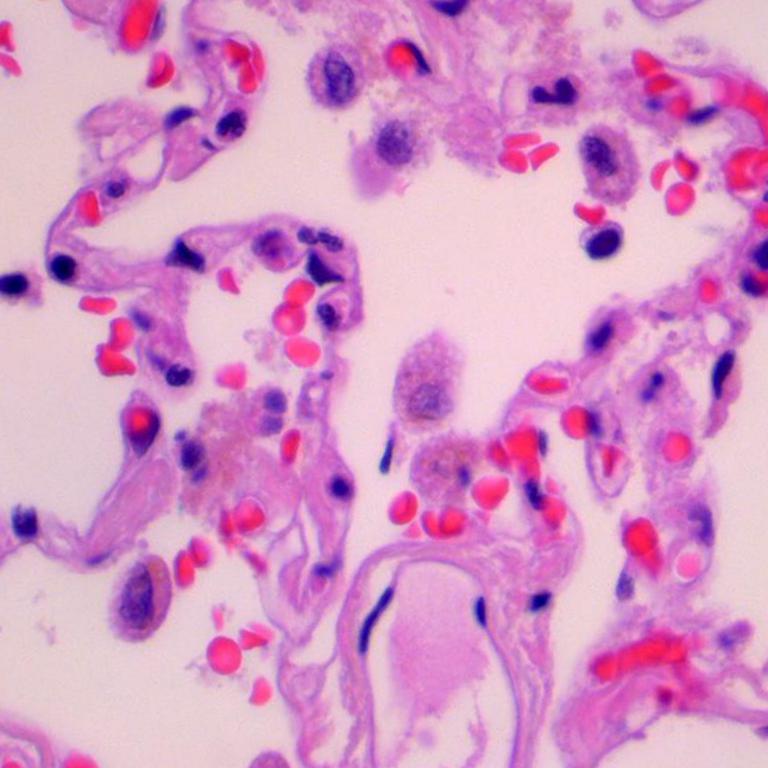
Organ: lung
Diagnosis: benign